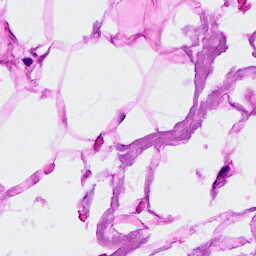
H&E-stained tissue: Breast